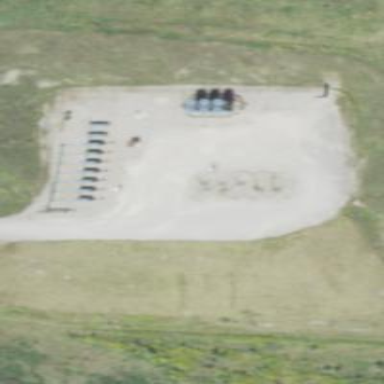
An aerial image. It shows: Industrial area designated for fracking activities.